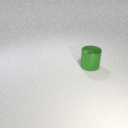
large green metal cylinder